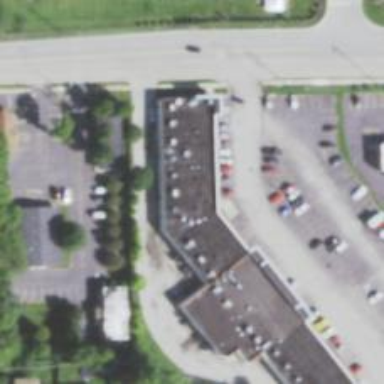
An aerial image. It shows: Veterinary facility.